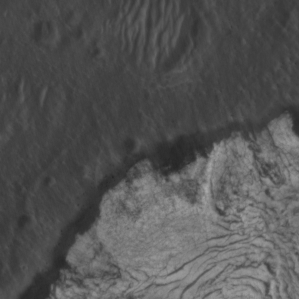
Label: non_frost